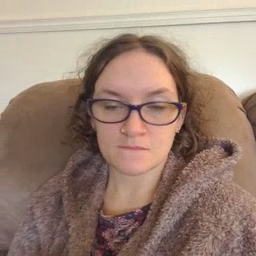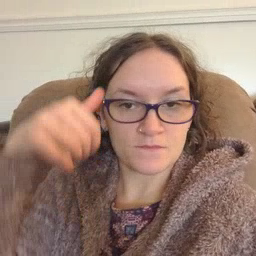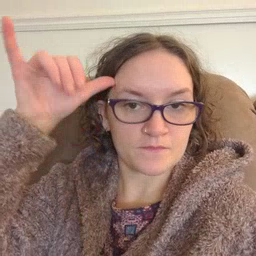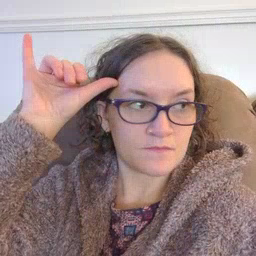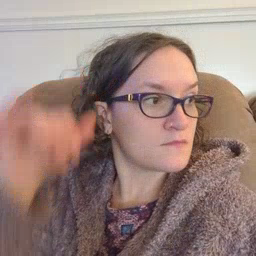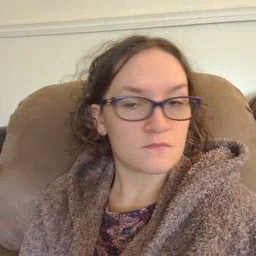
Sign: cow